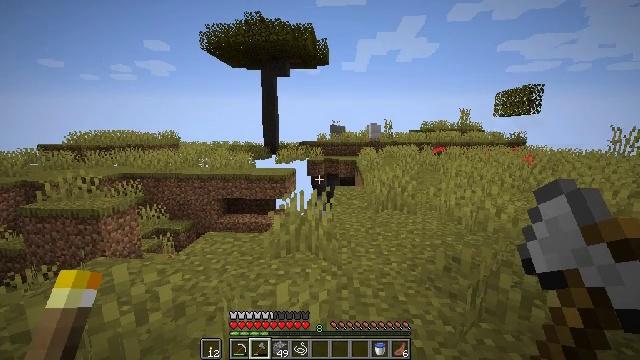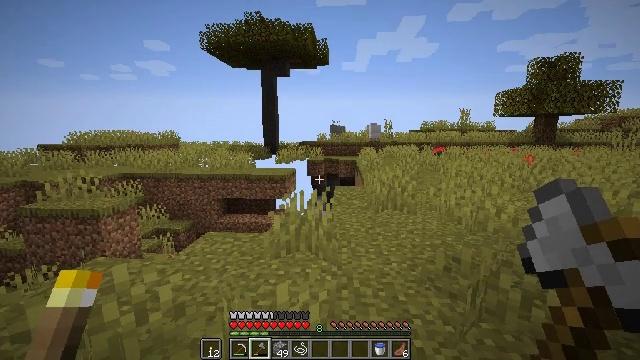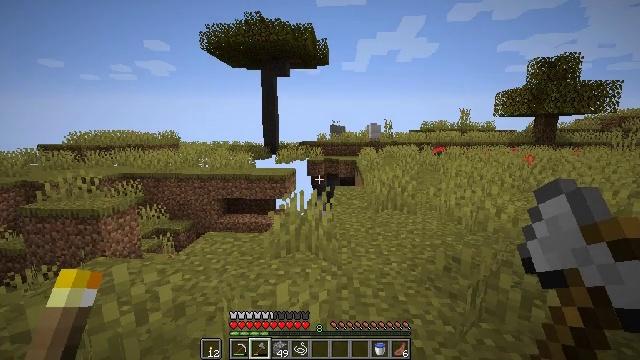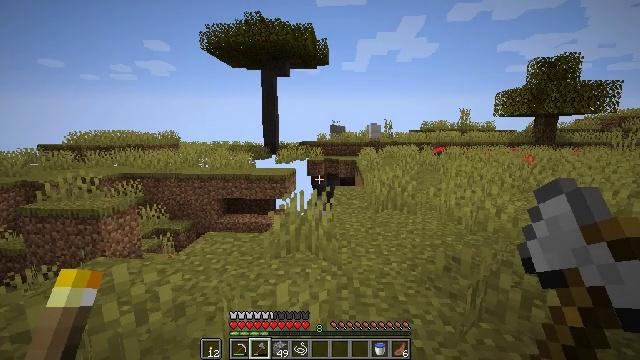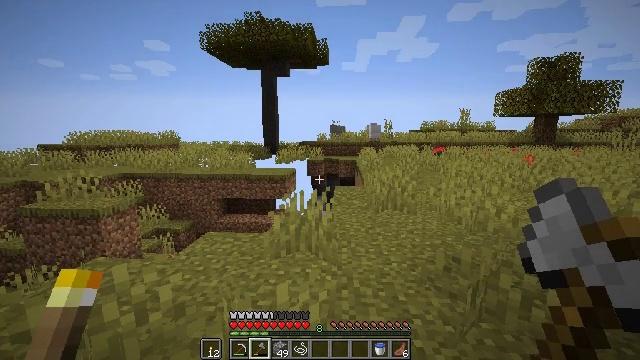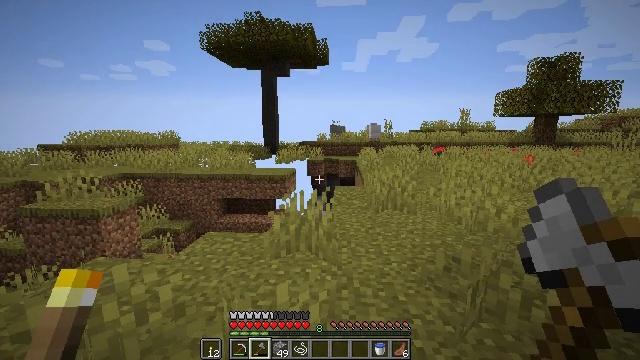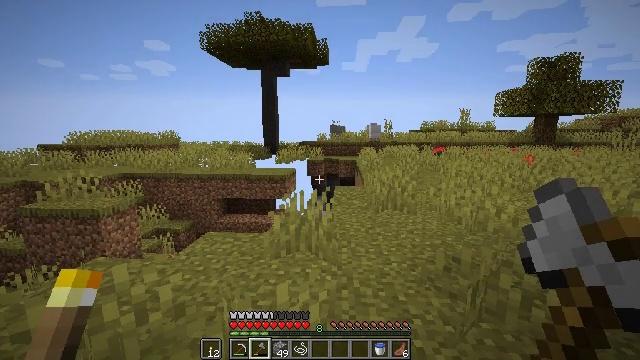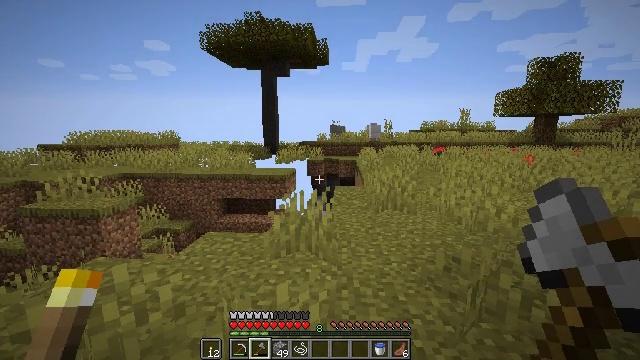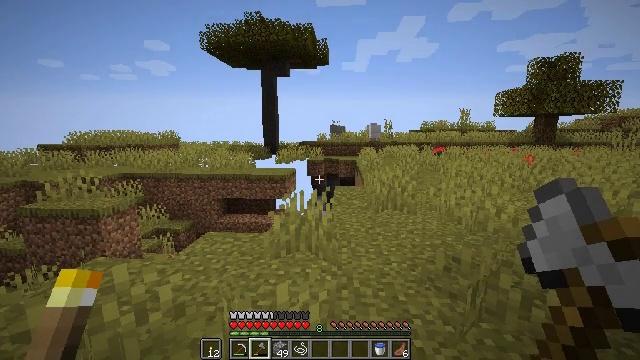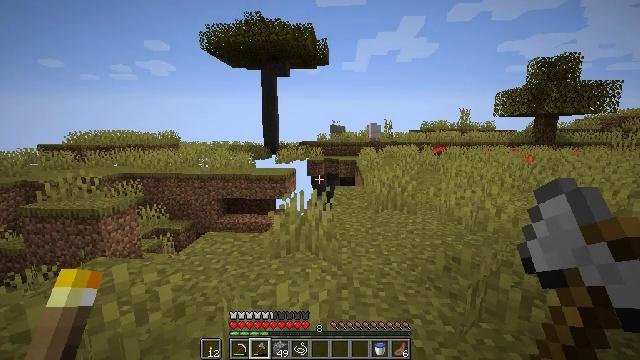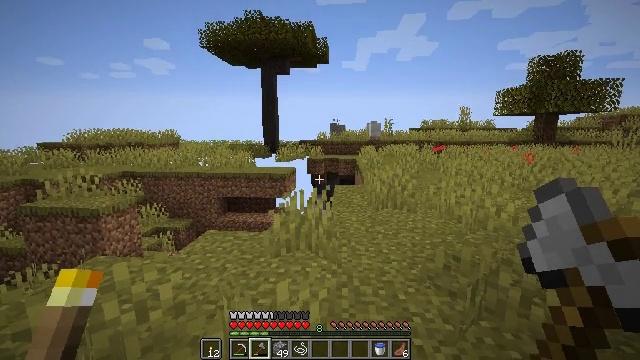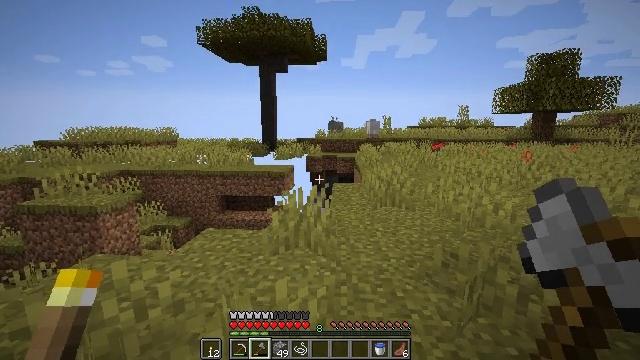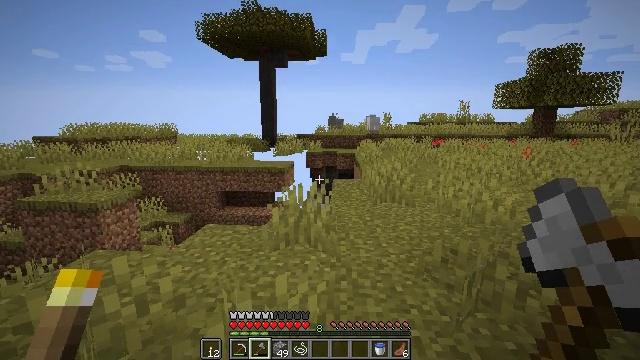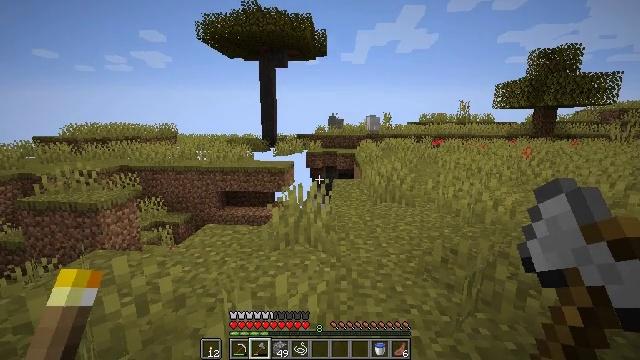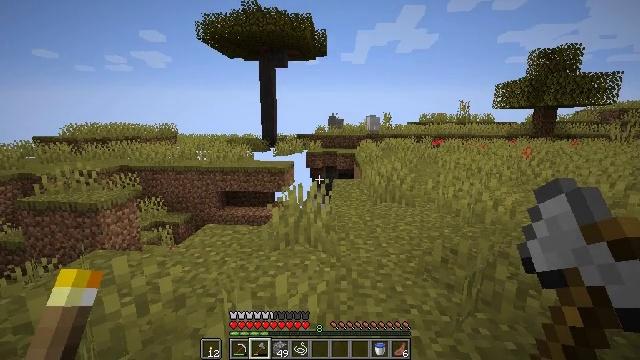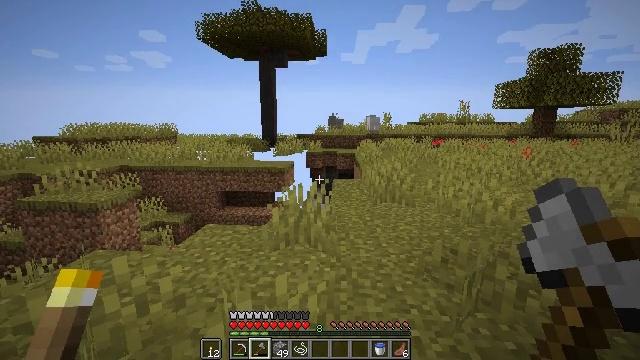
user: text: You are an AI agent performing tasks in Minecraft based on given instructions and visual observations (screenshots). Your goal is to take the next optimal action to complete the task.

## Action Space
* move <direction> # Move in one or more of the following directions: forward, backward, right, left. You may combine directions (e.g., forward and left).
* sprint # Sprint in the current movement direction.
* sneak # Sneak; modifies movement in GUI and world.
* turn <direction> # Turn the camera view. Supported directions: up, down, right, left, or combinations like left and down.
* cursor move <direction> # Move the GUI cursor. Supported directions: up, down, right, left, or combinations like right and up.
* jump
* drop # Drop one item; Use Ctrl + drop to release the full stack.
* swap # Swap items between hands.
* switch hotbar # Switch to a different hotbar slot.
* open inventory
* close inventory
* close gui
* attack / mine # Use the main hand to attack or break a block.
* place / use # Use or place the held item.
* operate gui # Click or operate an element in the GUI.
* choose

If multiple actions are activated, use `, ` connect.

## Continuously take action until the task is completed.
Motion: motion action
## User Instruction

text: Collect the orange carpet by hitting it.
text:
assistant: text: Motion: attack / mine
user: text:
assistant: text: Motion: attack / mine
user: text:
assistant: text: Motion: attack / mine
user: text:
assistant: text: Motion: attack / mine
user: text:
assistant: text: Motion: attack / mine
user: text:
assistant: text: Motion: attack / mine
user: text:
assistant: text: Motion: attack / mine
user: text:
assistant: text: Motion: attack / mine
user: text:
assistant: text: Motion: attack / mine
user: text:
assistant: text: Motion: attack / mine
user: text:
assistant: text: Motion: attack / mine
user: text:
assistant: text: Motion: attack / mine
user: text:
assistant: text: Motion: attack / mine
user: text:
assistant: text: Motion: attack / mine
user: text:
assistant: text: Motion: attack / mine
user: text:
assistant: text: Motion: attack / mine
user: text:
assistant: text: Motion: attack / mine
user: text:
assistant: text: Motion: attack / mine
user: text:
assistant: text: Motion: attack / mine
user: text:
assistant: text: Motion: turn left, attack / mine
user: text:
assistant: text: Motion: turn left and down, attack / mine
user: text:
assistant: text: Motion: turn left and down, attack / mine
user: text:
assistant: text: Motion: turn left, attack / mine
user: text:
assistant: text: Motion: turn left, attack / mine
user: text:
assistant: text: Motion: turn left, attack / mine
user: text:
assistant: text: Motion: turn left, attack / mine
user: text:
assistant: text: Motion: turn left, attack / mine
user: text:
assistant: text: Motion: turn left, attack / mine
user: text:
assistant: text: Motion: turn left, attack / mine
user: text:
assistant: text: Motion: attack / mine